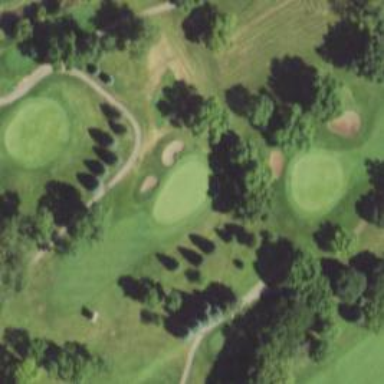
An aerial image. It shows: View of golf hole.